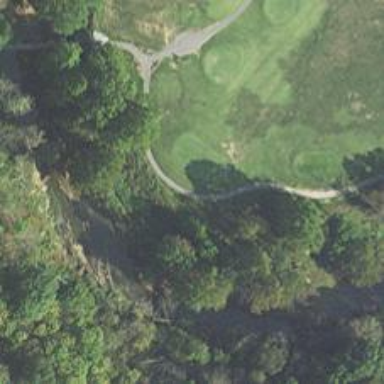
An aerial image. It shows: Path for golf carts.